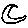
Label: moon